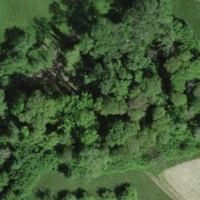
EUNIS habitat code: 24
Species observed at this site:
Cyperus esculentus